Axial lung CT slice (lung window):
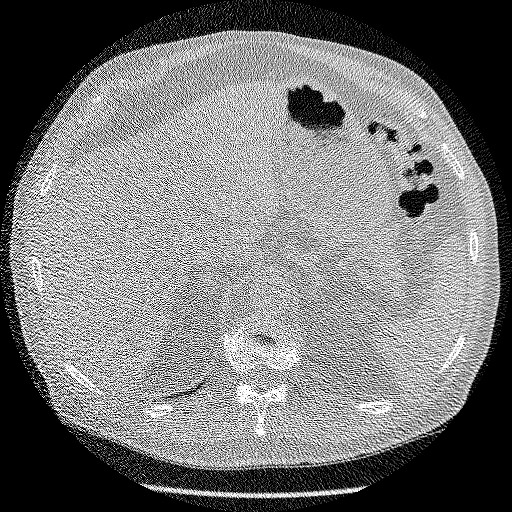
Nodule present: no